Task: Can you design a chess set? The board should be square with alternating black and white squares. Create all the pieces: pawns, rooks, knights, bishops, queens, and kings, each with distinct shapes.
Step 439:
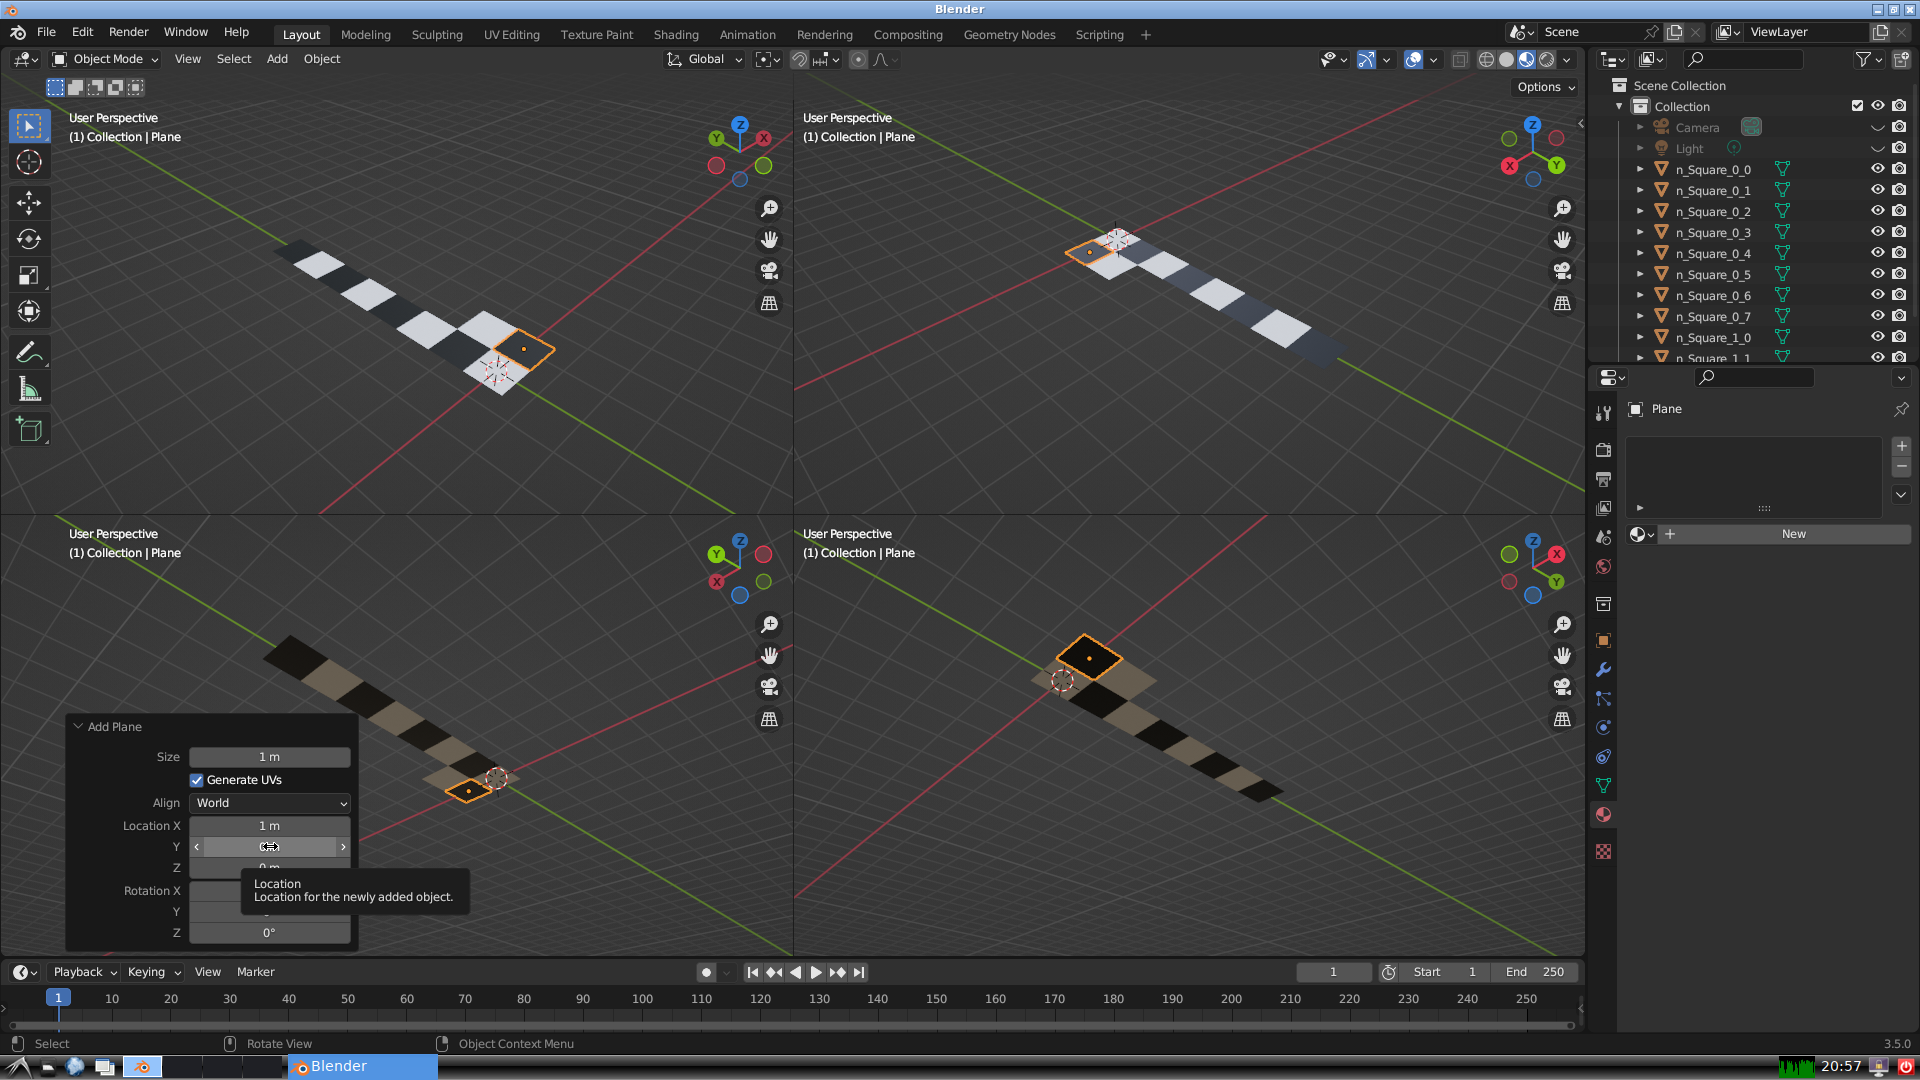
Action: click: no